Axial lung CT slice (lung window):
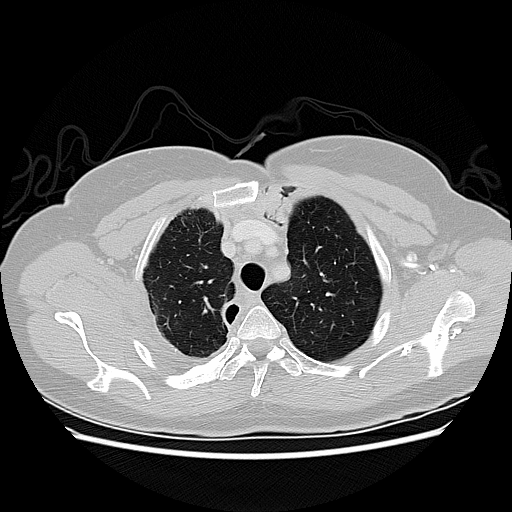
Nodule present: no